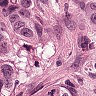
Metastatic tissue present: yes